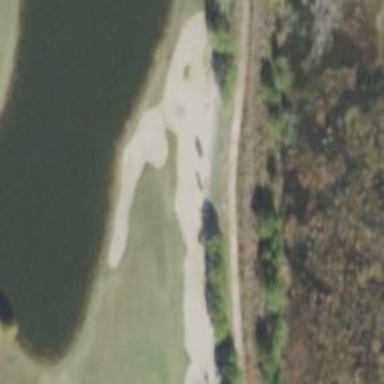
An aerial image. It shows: Golf hole.